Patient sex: M
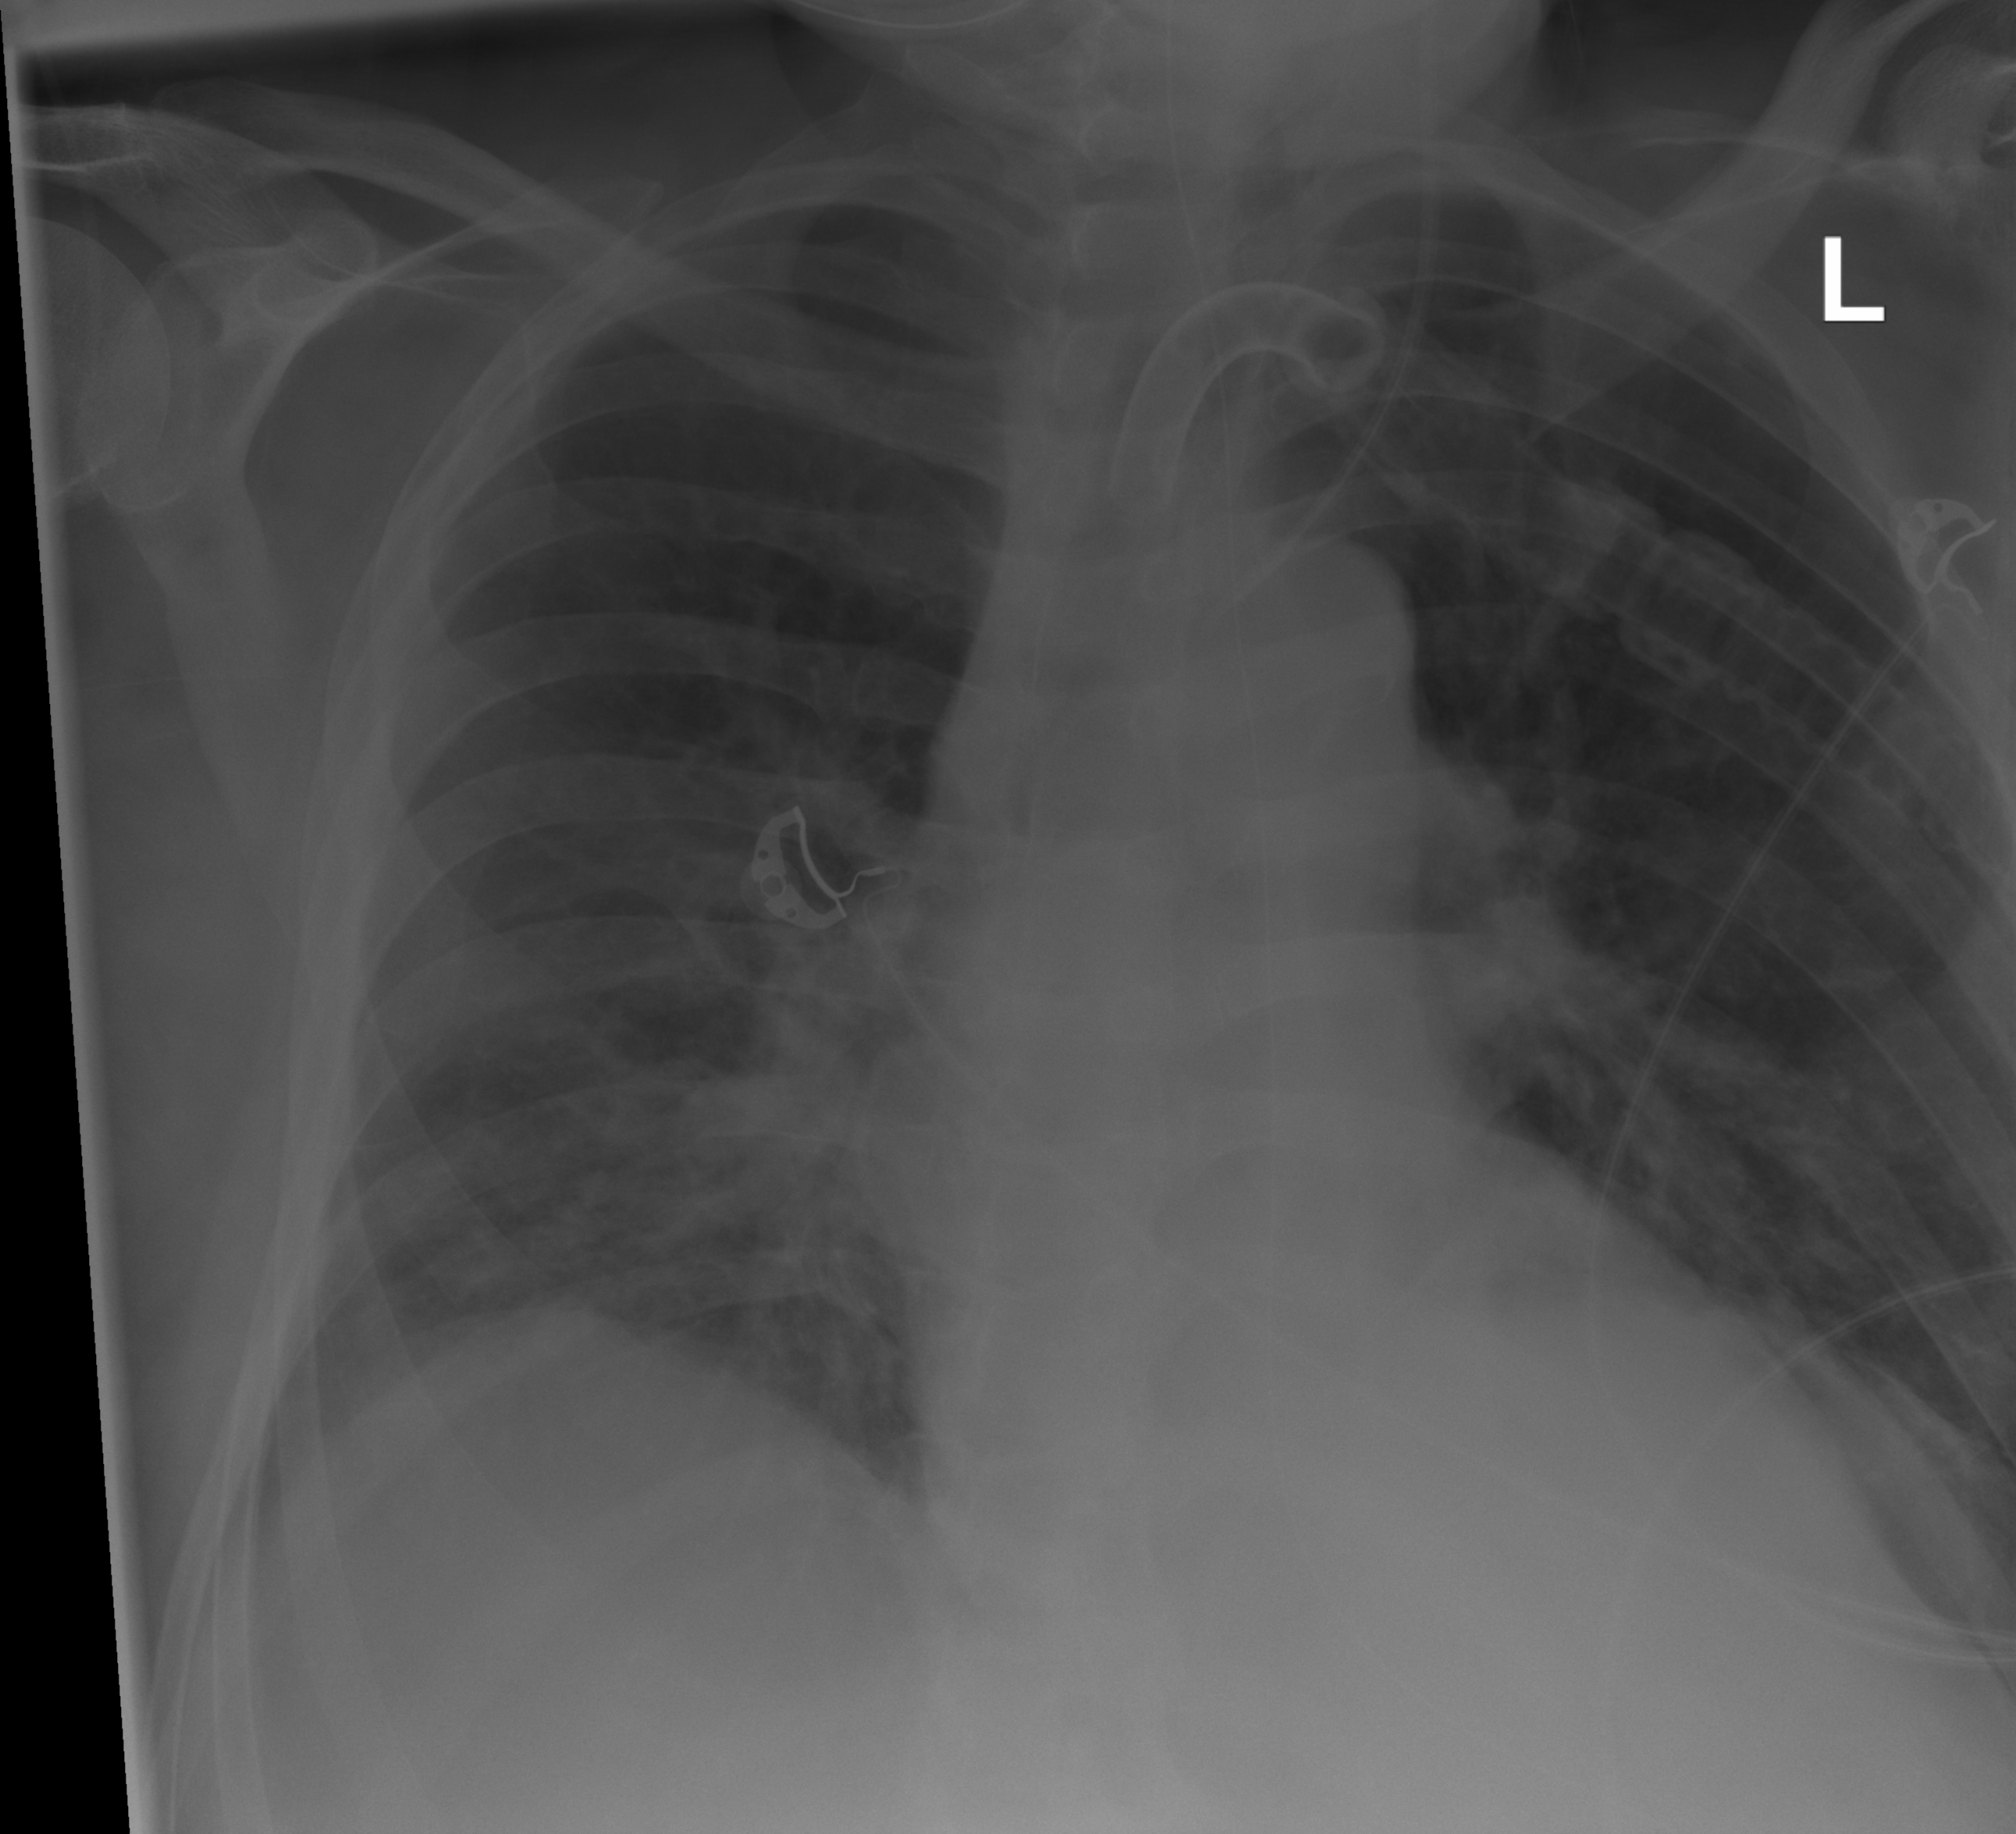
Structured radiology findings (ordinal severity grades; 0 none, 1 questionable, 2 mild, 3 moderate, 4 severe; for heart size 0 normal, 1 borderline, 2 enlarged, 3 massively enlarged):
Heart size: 0
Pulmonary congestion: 0
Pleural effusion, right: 0
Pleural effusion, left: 0
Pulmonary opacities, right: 2
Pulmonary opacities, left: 0
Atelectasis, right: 0
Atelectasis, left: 0